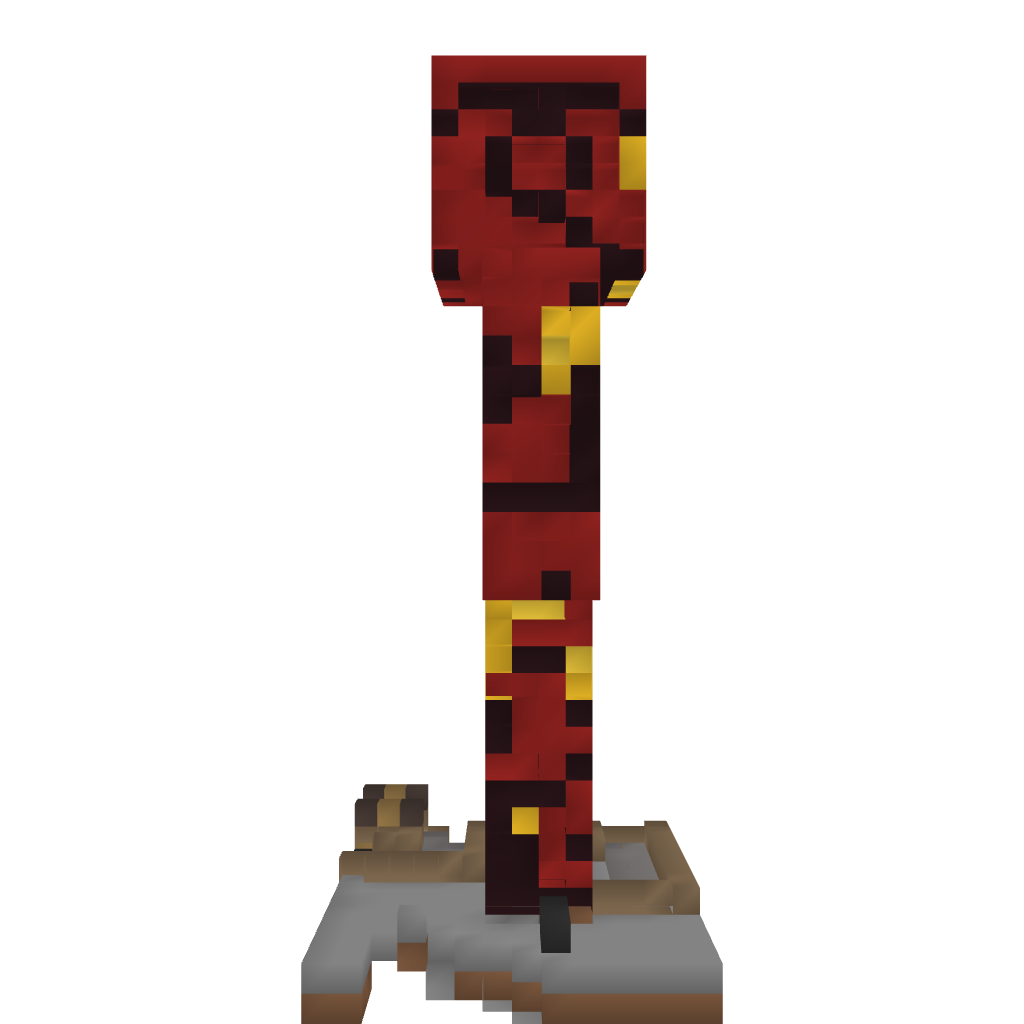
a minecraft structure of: Ironman Statue